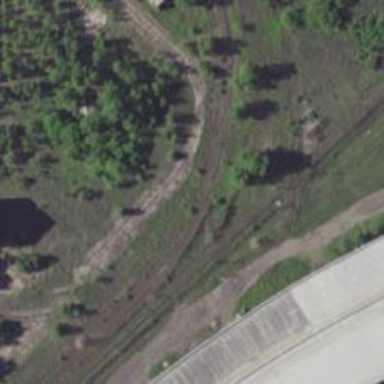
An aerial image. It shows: Disused railway spur line.